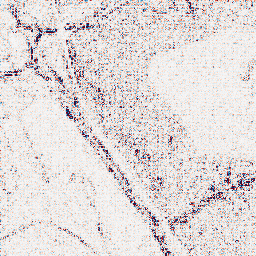
Category: wavelet
Decomposition family: wavelet_biorthogonal
Decomposition parameters: wavelet: bior3.5
level: 1
Upsampling method: sinc_blackman
Upsampling parameters: scale: 4
kernel_size: 8
Upsampling scale: 4